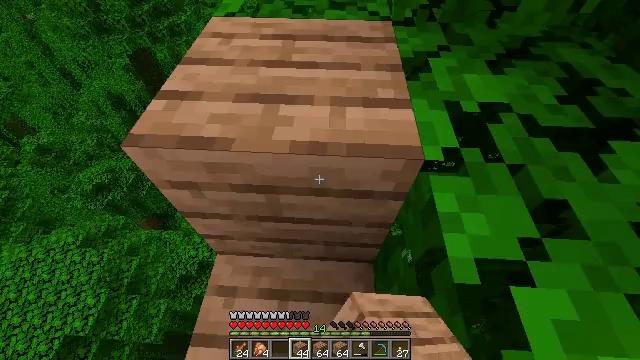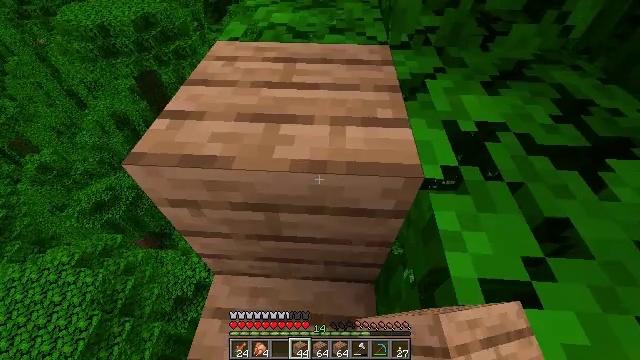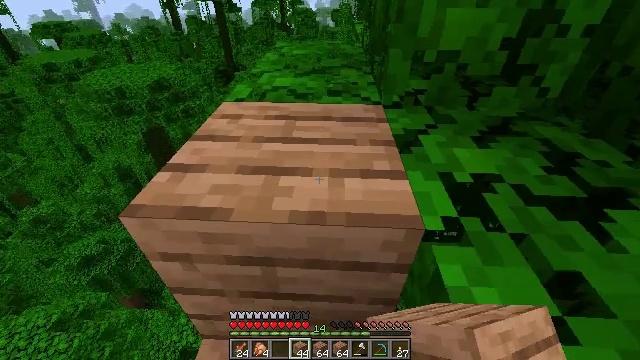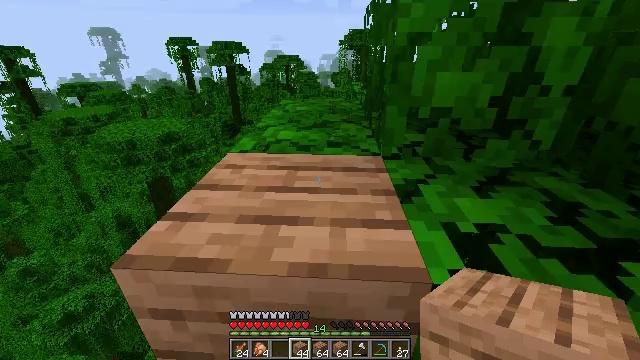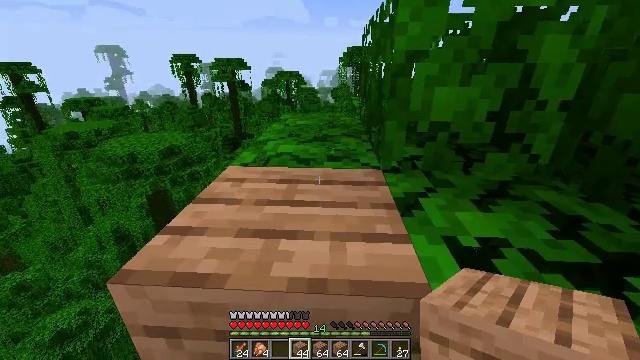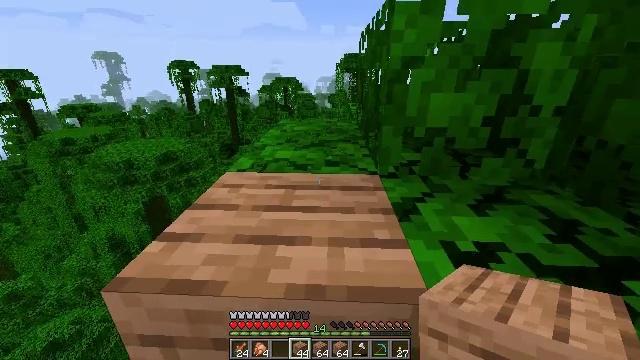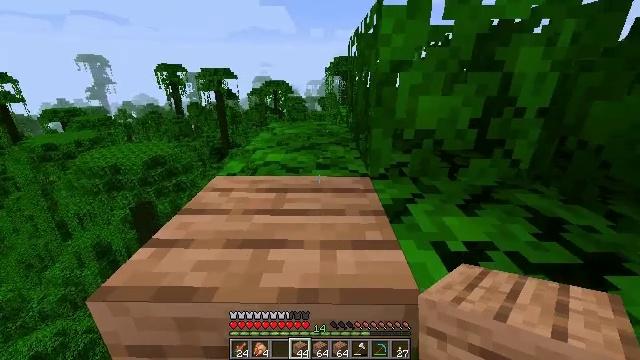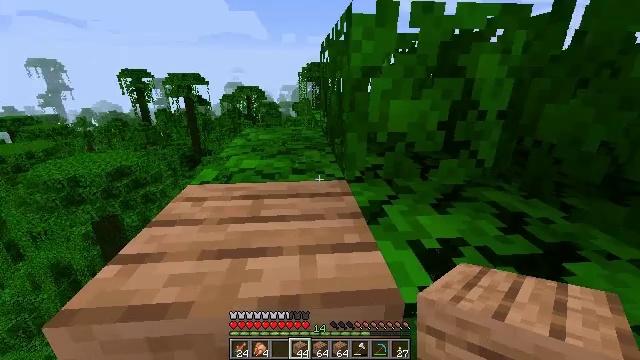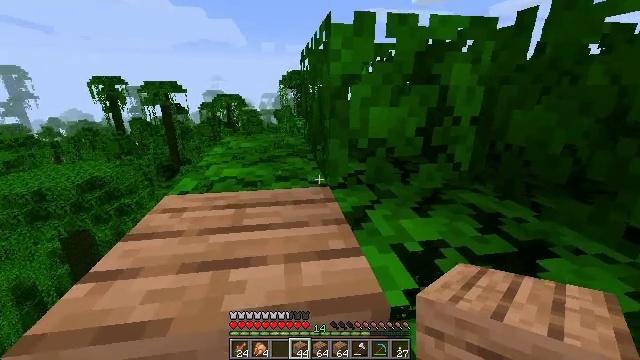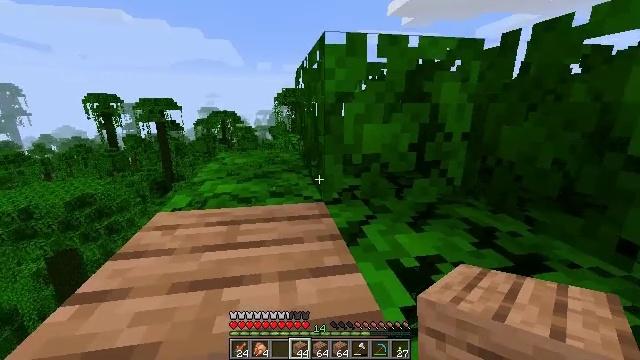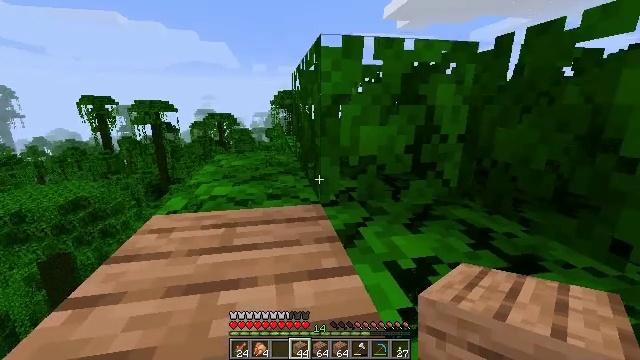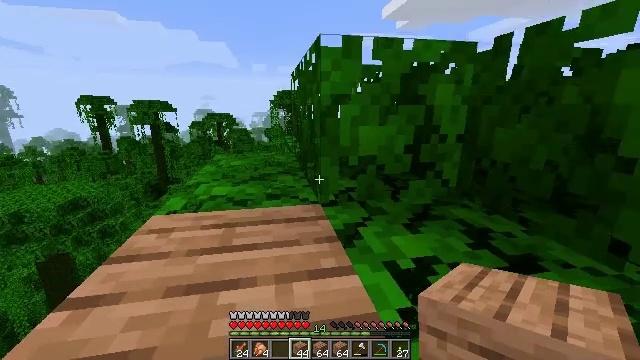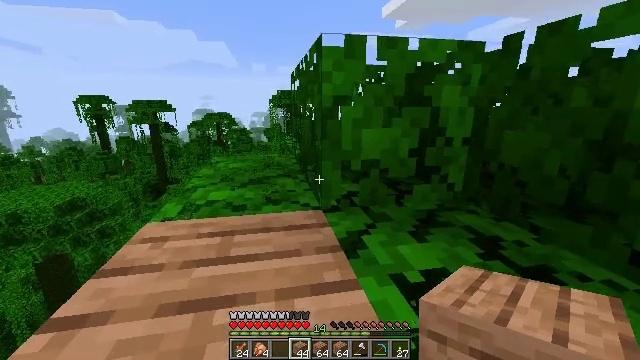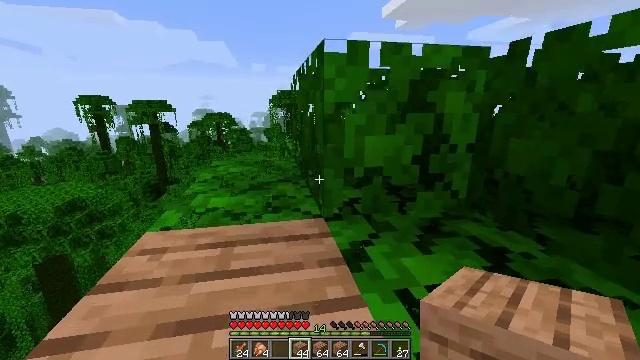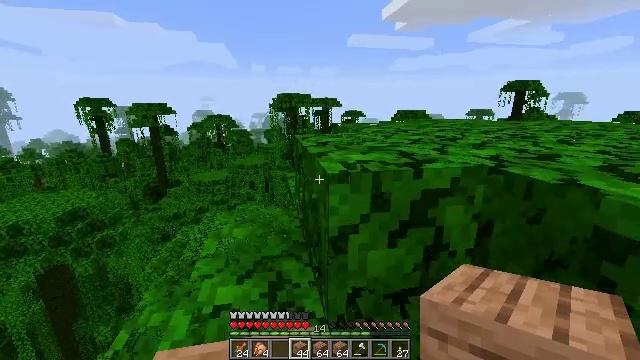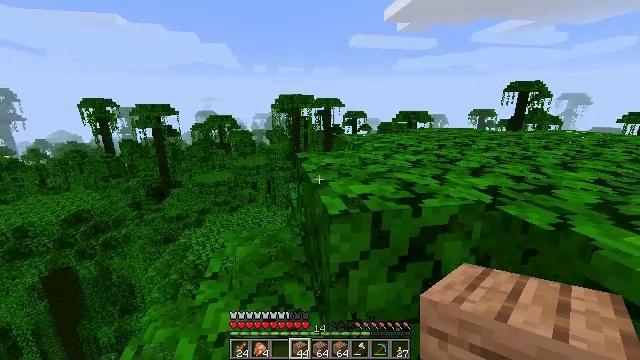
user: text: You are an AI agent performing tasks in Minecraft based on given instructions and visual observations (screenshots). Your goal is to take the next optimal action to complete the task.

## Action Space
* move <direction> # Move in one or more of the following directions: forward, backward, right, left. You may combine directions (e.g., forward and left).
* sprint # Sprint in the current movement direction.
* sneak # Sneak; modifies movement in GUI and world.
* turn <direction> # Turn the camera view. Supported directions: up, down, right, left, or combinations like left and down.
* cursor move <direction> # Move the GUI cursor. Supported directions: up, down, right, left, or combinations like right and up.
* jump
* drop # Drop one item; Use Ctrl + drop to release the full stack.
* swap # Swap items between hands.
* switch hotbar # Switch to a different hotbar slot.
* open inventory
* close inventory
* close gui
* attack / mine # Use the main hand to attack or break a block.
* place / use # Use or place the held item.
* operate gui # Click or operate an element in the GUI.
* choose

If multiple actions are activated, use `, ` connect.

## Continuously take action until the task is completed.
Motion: motion action
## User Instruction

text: Attack the jungle leaves to remove it.
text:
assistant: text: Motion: turn up
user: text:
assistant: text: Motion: turn up
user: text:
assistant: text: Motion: turn up
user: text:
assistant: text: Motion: turn up
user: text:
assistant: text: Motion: turn up
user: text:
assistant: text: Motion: turn right
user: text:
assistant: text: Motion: turn right and up
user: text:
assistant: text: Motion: turn right and up
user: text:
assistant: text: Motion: turn right and up
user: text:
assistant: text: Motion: no_op
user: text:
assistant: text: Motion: no_op
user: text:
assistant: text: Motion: move forward
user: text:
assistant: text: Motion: move forward, jump
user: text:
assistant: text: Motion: move forward, jump
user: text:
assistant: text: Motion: move forward, jump
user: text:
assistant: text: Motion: move forward, jump
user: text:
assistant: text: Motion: move forward and move left, turn right and down, jump
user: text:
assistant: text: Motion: move forward and move left, turn right and down, jump
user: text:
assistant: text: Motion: move forward, turn right and down
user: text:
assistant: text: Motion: turn right and down
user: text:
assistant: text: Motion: turn right and down
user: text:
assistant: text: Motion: turn right and down
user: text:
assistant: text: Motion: no_op
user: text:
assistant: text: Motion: attack / mine
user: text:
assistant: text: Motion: attack / mine
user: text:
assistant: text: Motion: attack / mine
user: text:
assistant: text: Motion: turn left and up, attack / mine
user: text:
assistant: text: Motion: turn left, attack / mine
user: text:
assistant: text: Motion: attack / mine
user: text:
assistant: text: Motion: attack / mine